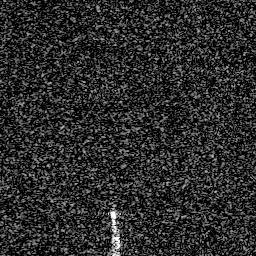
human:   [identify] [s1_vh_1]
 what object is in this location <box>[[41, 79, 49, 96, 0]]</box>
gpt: <ref>1 medium ship at the bottom</ref>